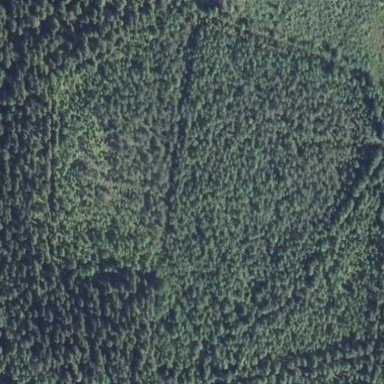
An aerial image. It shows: Woodland consisting mainly of needle-leaved trees.